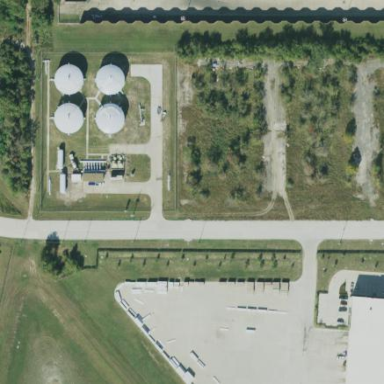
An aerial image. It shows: Water storage area.